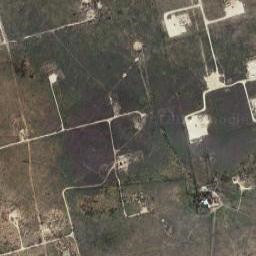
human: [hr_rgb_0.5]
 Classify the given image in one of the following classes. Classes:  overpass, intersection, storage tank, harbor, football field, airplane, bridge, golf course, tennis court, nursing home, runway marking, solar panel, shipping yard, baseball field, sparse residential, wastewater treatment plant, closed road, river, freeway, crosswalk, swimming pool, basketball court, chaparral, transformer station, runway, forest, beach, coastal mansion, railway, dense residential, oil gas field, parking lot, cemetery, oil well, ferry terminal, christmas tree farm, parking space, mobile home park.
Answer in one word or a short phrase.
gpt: oil gas field